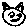
Label: cat